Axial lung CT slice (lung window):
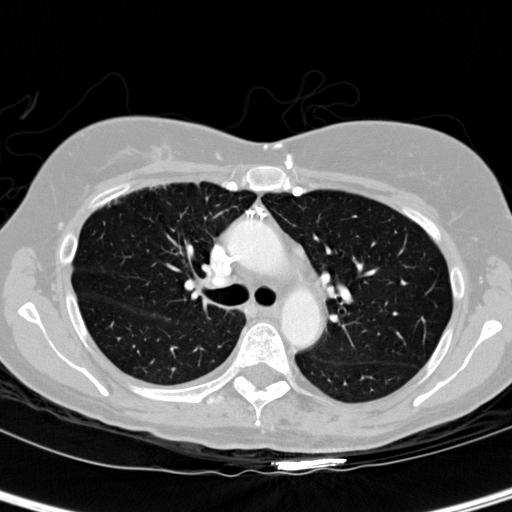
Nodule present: no